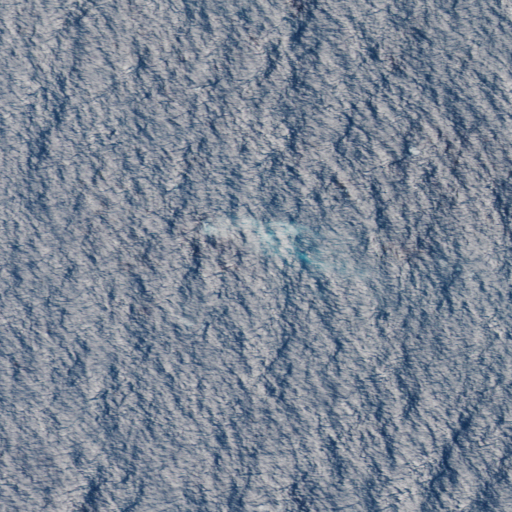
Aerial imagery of bar in California named Harlech Castle Rock containing only open water